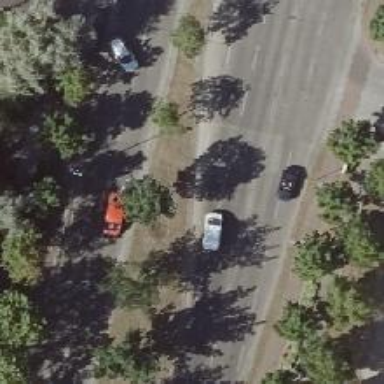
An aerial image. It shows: Avenue lined with deciduous broadleaved trees.